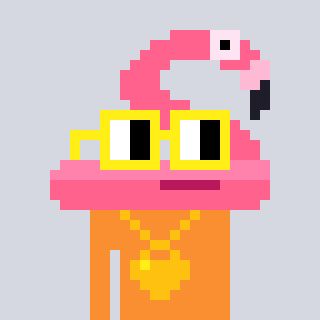
a pixel art character with square yellow glasses, a flamingo-shaped head and a orange-colored body on a cool background